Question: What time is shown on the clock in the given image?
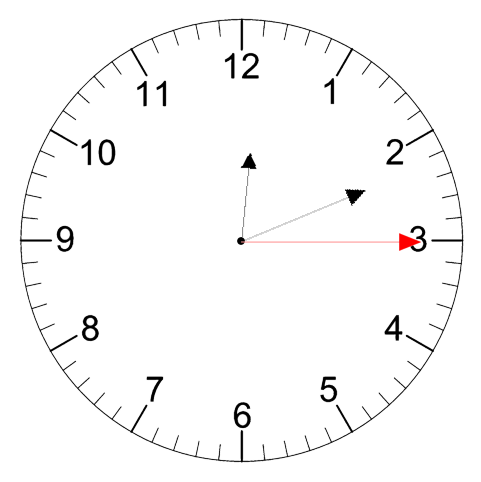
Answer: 12:11:15